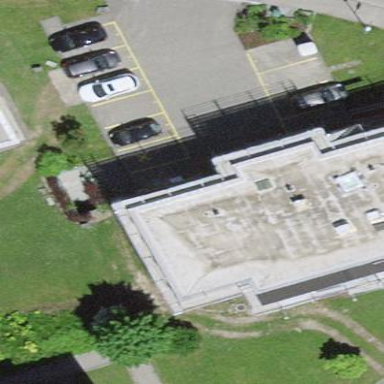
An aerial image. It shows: Parking area with surface.